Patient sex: M
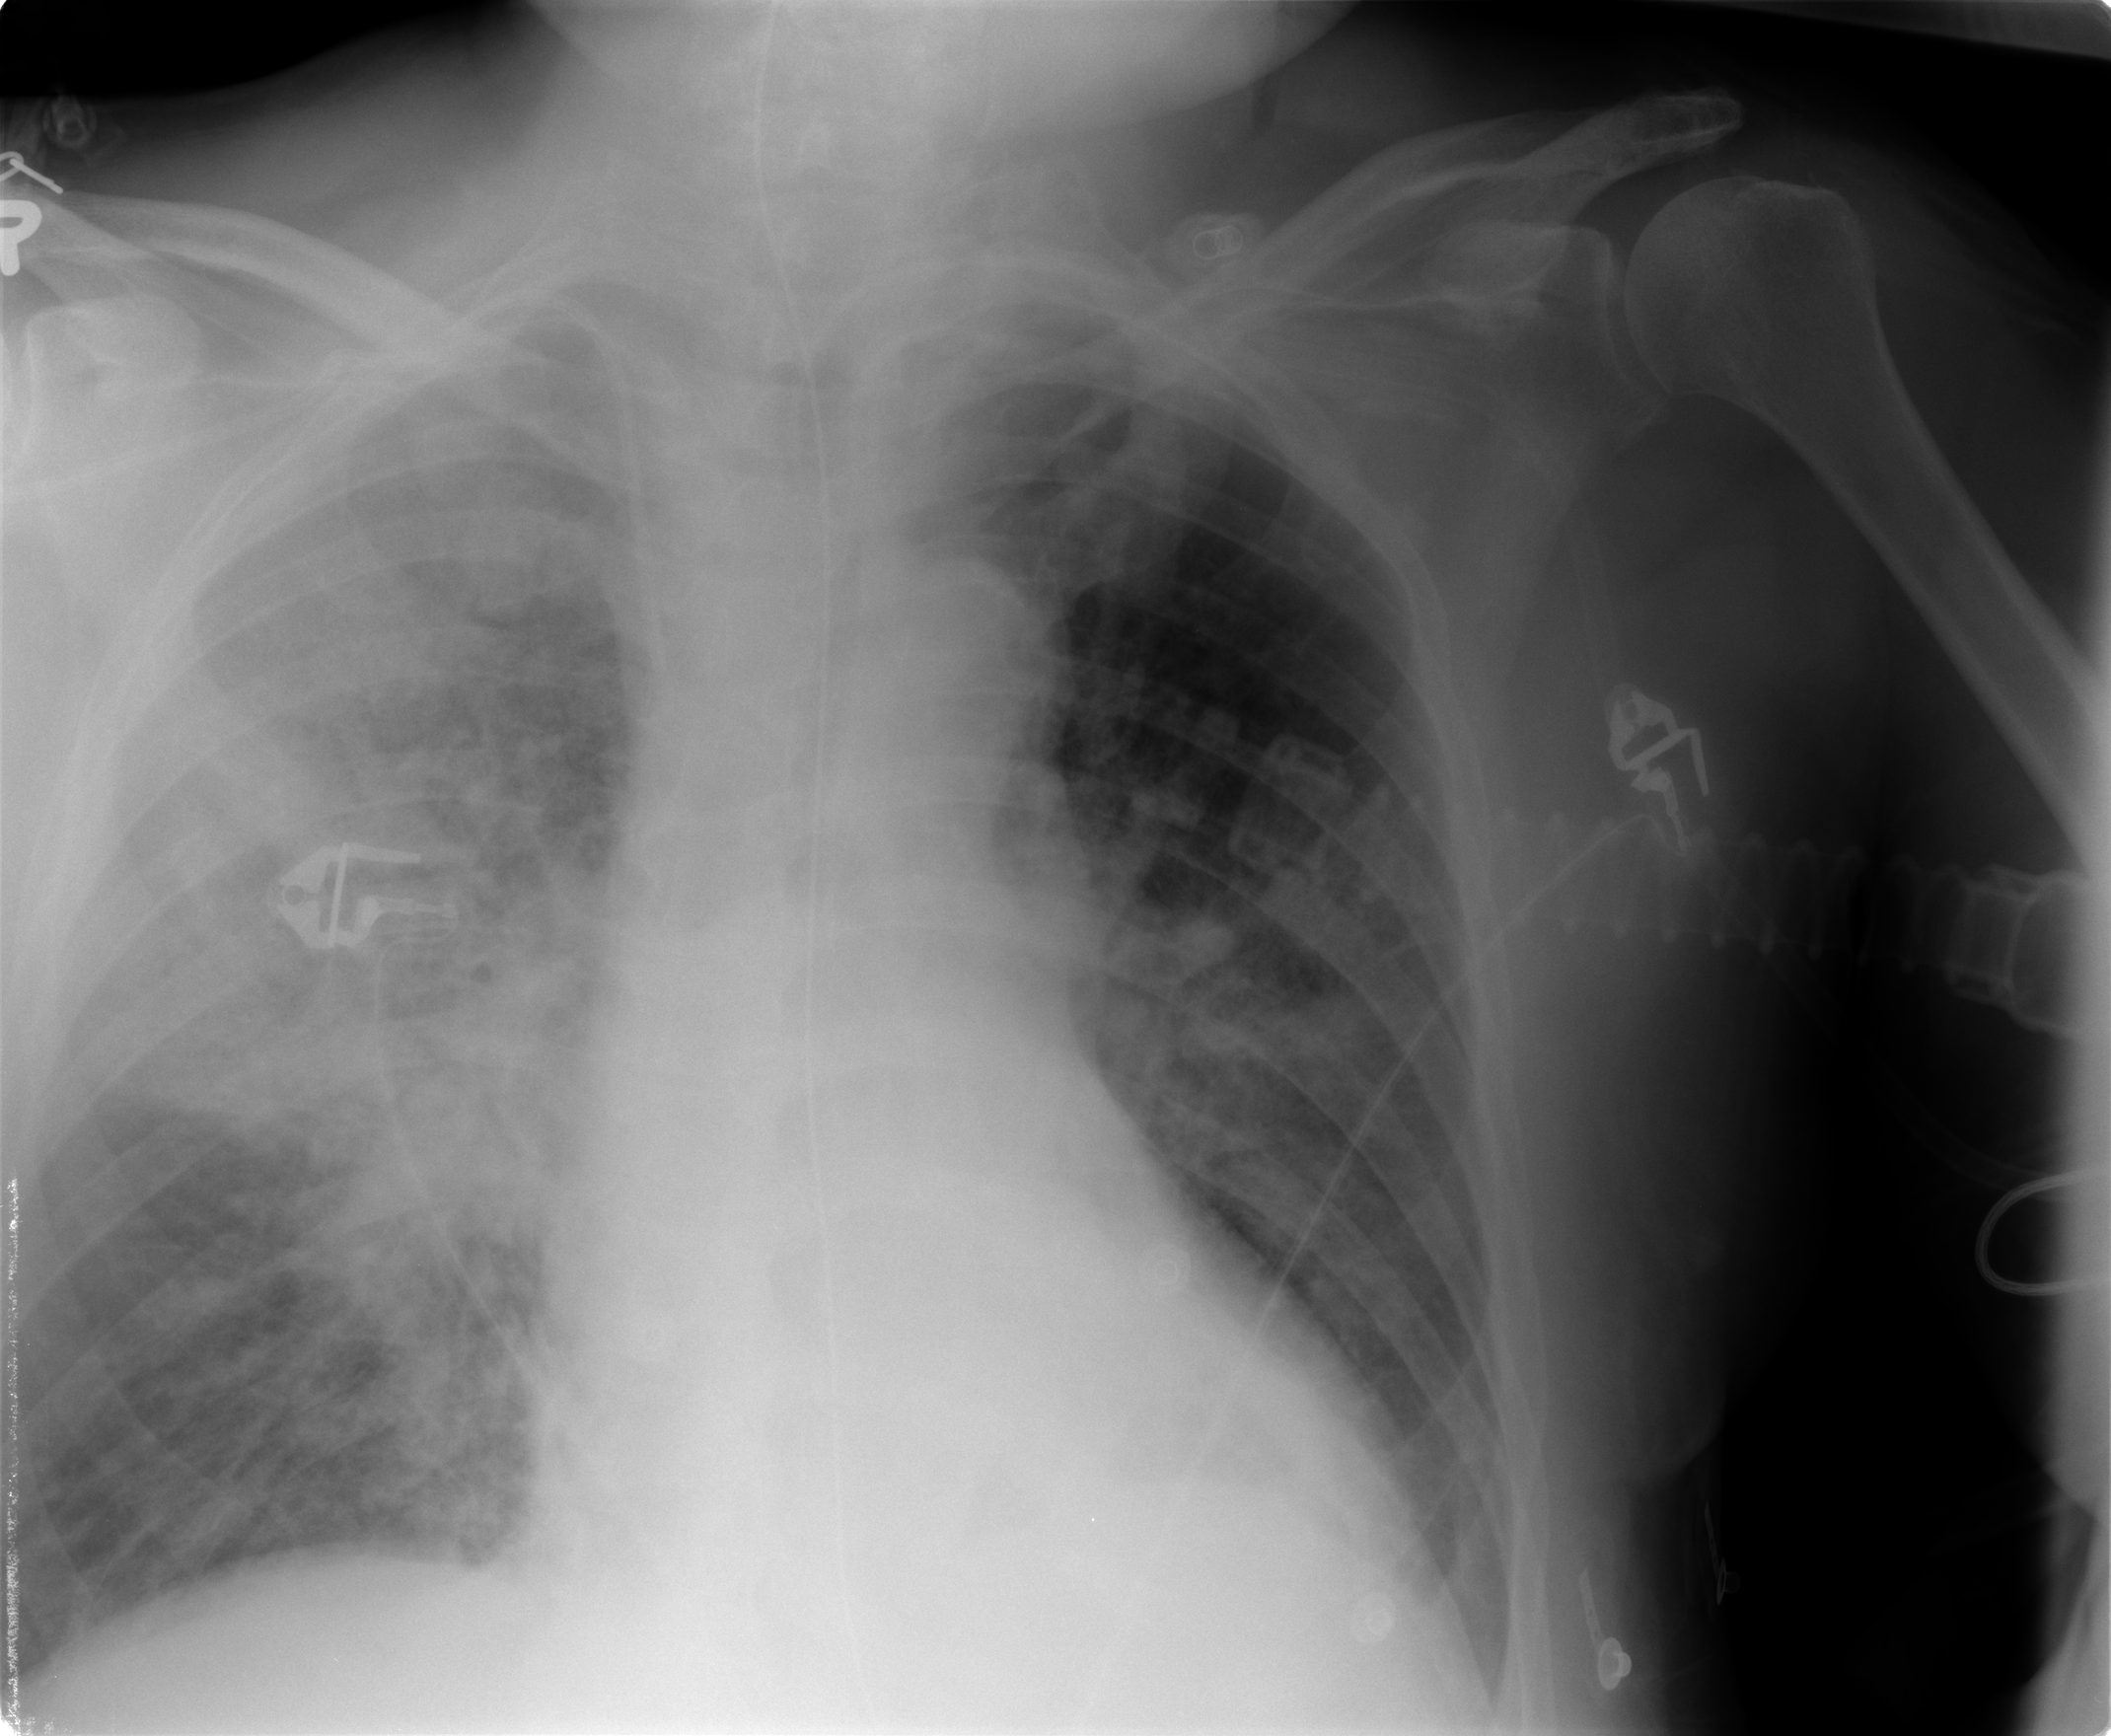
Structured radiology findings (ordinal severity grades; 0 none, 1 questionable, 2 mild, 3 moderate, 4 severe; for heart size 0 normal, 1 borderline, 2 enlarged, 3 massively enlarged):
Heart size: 2
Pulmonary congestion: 3
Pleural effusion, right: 1
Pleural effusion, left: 1
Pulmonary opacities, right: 3
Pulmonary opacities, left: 0
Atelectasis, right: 3
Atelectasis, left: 2